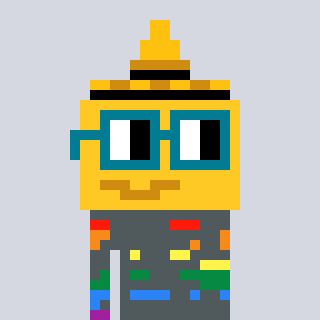
a pixel art character with square dark green glasses, a mustard-shaped head and a foggrey-colored body on a cool background